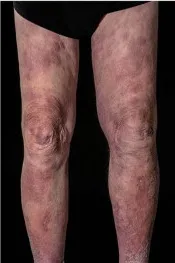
Clinical presentation. (a-c) Widespread patches, plaques, and tumors involving the trunk and lower extremities.
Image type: medical_photograph (skin_photograph)